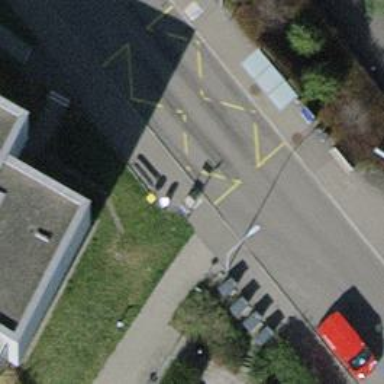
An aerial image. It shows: Post box.